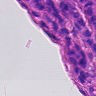
Metastatic tissue present: yes